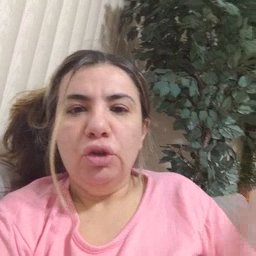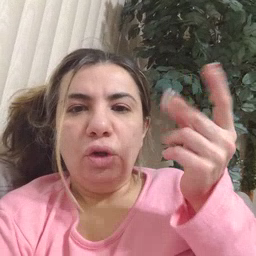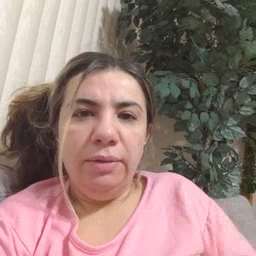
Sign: dog